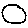
Label: circle